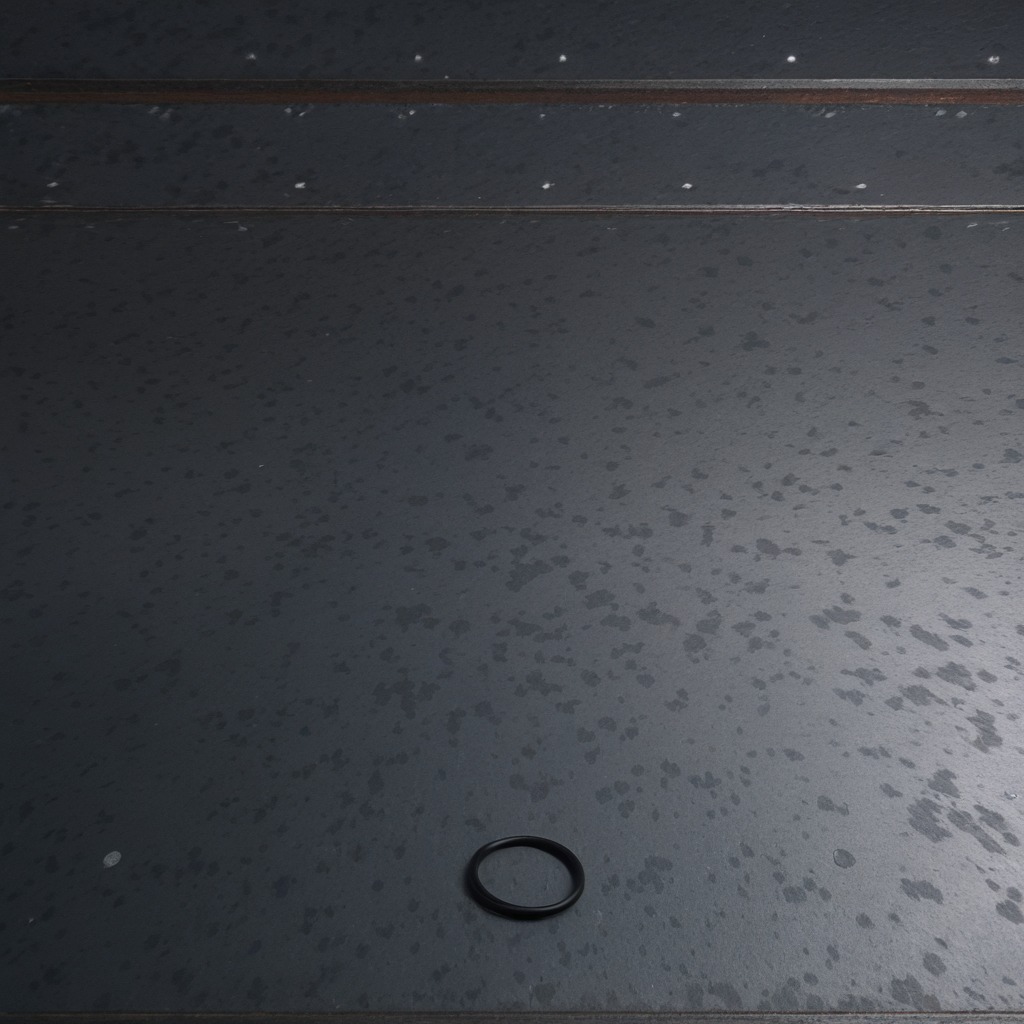
A rubber O-ring is lying on the cold steel table in a mining workshop.